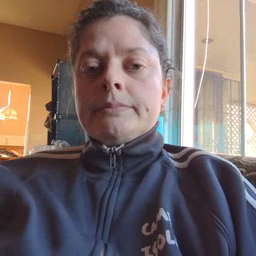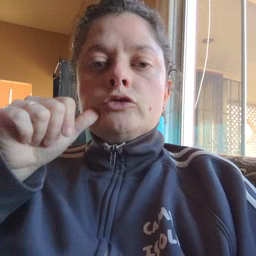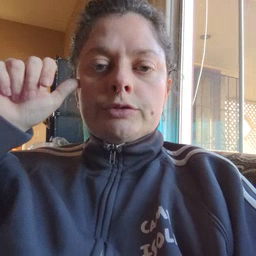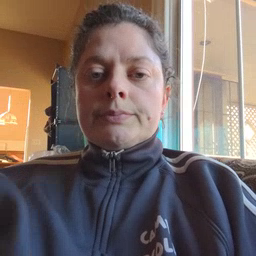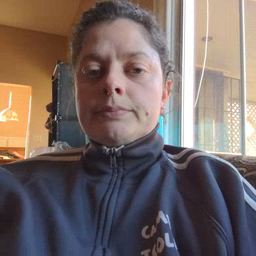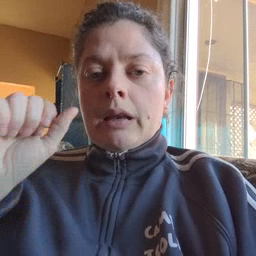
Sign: yesterday